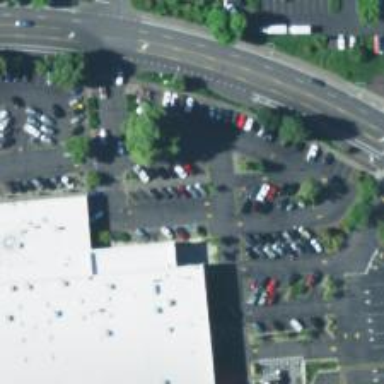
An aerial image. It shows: Parking space.